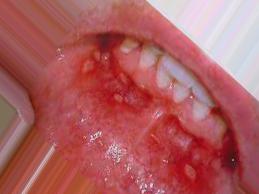
Condition: Mouth Ulcer